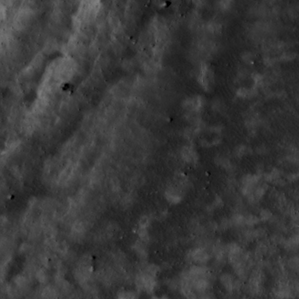
Label: non_frost